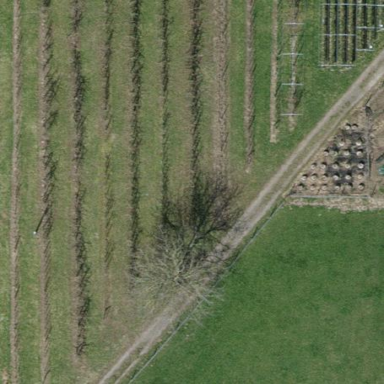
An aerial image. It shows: Orchard.